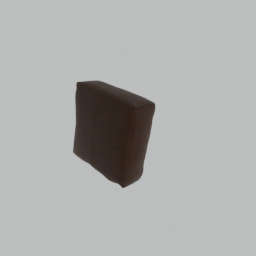
Label: furniture